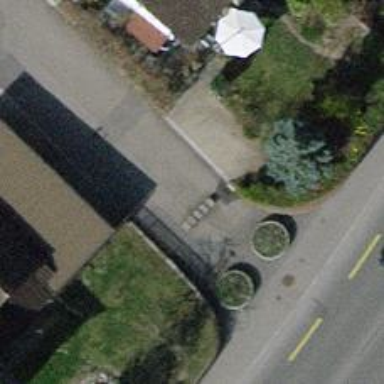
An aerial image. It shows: Bollard barrier.